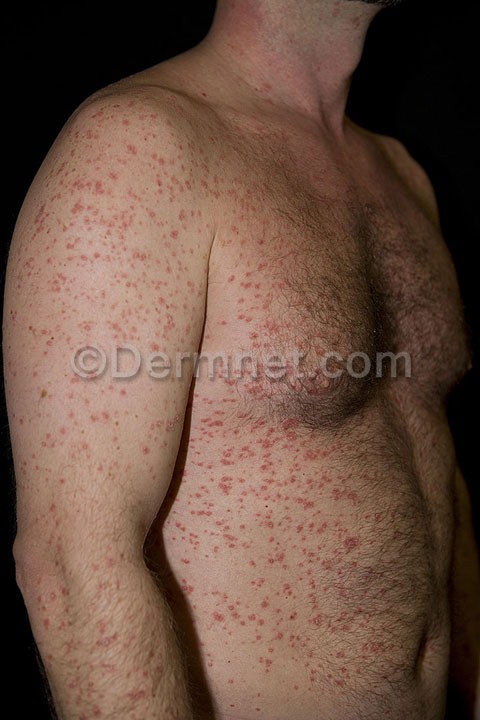
Disease: Psoriasis pictures Lichen Planus and related diseases